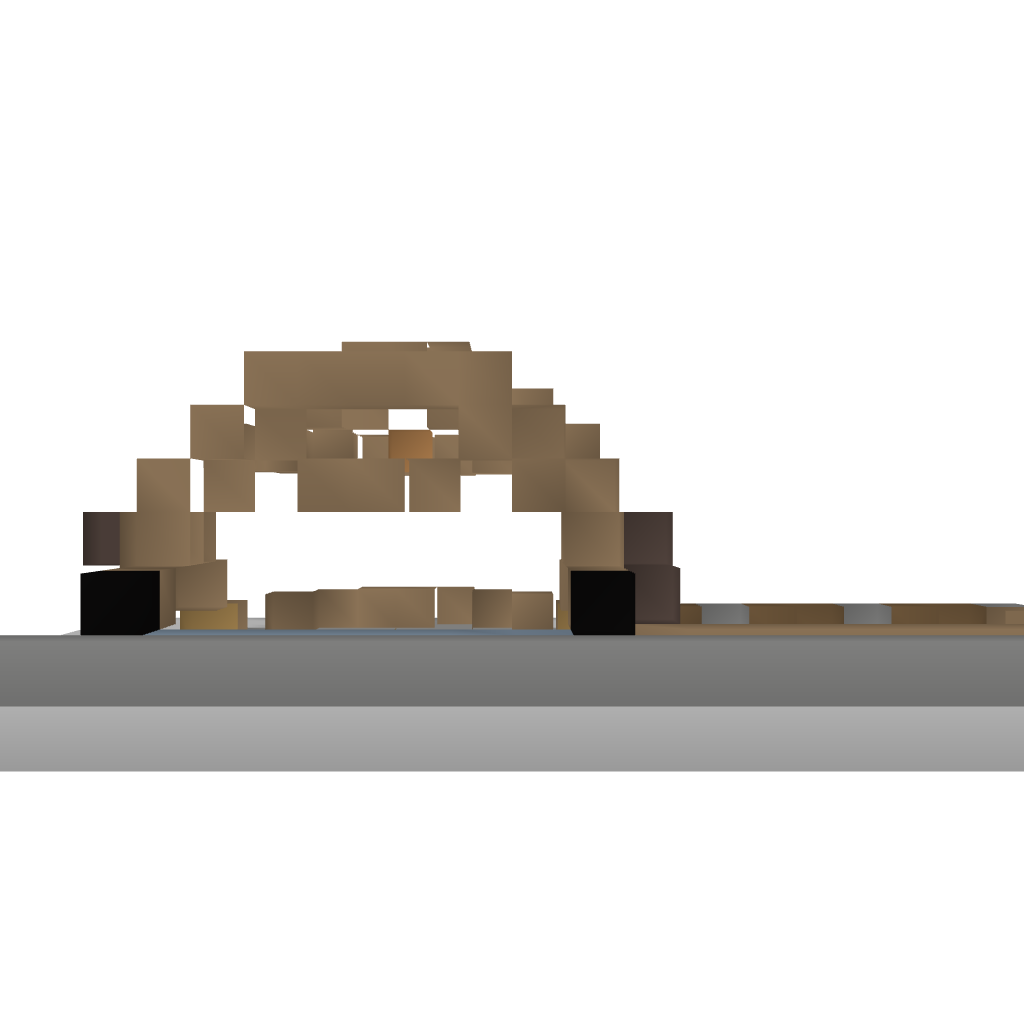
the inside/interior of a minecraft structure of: cool boat dock